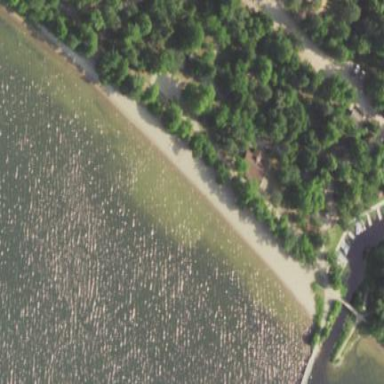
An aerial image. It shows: Beautiful beach with dirt/sand surface.